Question: Count the number of objects in the diagram.
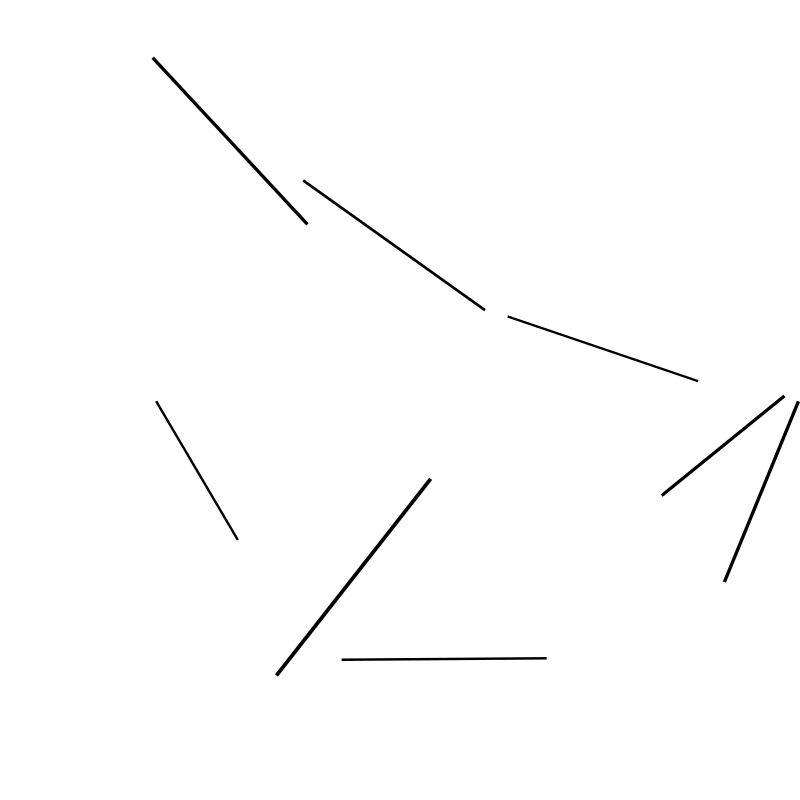
Answer: 8